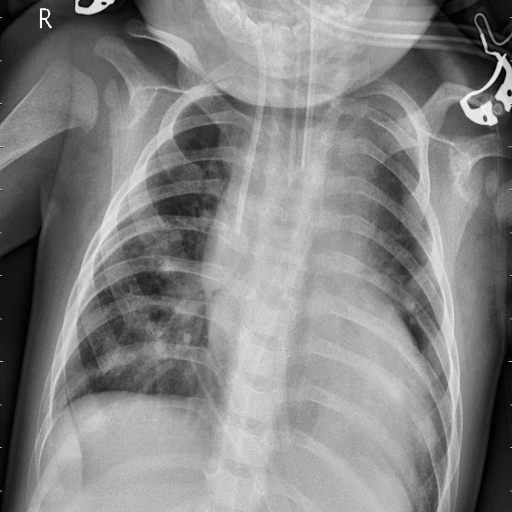
Finding: PNEUMONIA